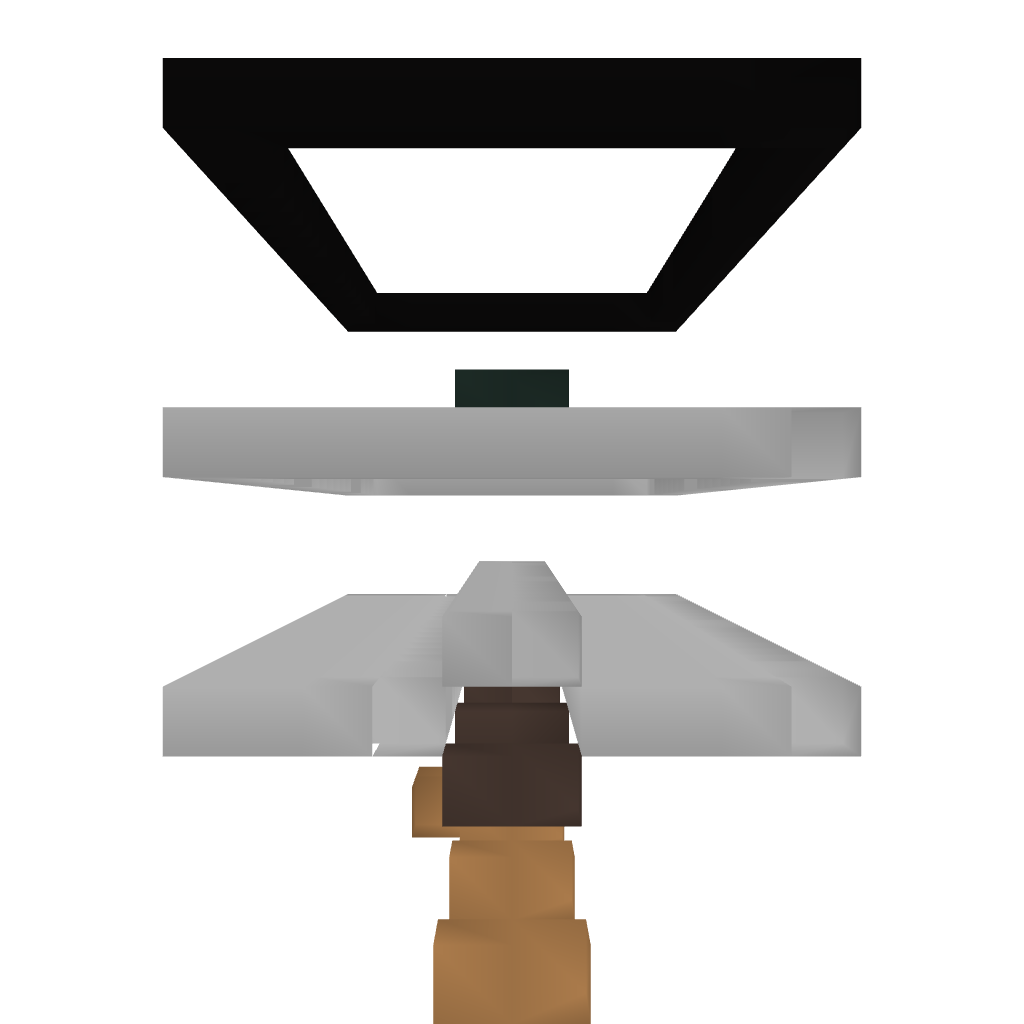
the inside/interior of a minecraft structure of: Gold Farm